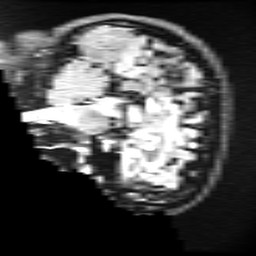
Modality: FLAIR
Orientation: sagittal
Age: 30
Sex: female
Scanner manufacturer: ge
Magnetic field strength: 3 T
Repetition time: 11 s
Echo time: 0.1497 s